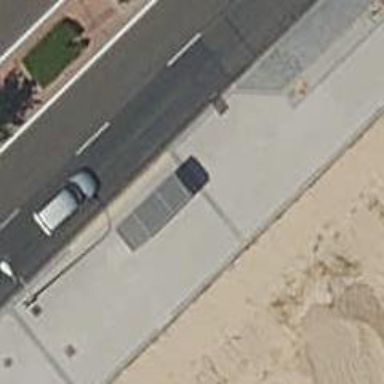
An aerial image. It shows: Bus stop with sheltered platform for public transport.